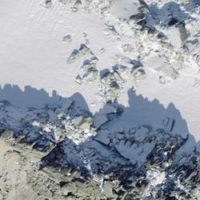
EUNIS habitat code: 48
Species observed at this site:
Pyrrhocorax graculus
Prunella collaris
Phoenicurus ochruros